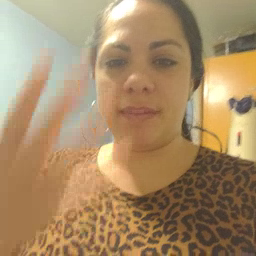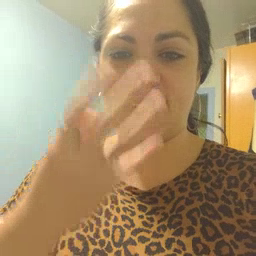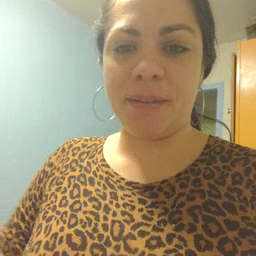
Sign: sleepy